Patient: sex M, age 48
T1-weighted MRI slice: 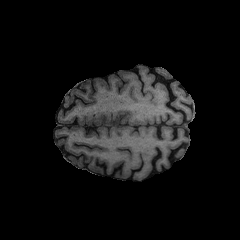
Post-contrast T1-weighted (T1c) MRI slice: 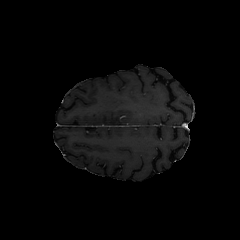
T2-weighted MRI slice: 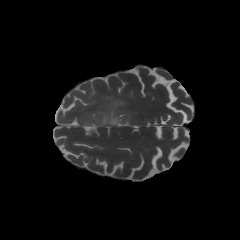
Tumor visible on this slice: yes
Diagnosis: Astrocytoma, IDH-mutant
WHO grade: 3